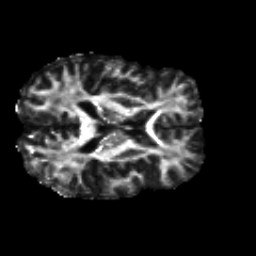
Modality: FA
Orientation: axial
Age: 26
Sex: male
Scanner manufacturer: siemens
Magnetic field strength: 3 T
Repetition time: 8.8 s
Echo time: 0.085 s